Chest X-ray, PA view. Patient: 27 years old, sex M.
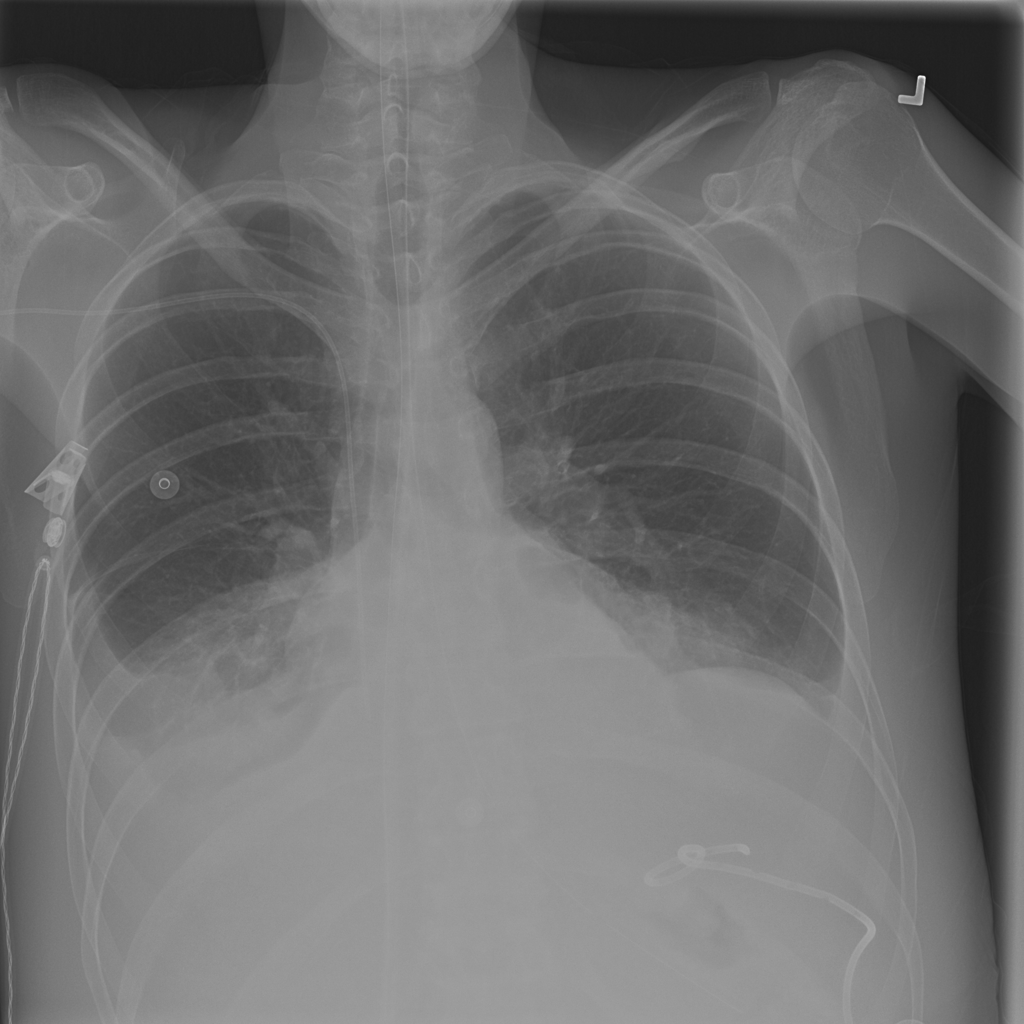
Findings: Effusion